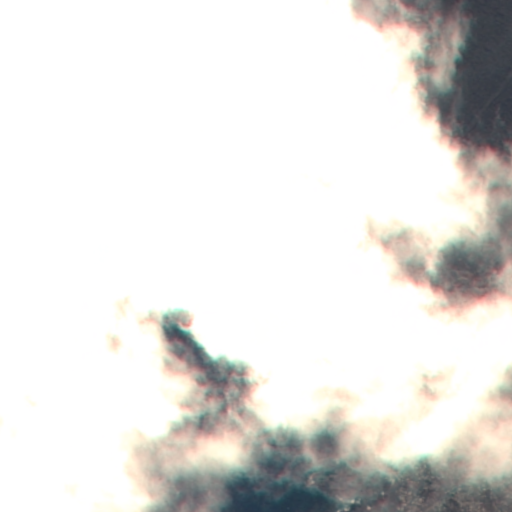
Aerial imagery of cape in Hawaii named Kaiakekua containing only unknown